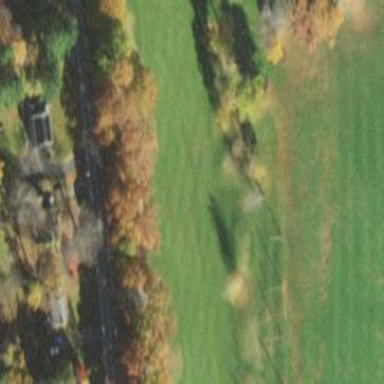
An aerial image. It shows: Golf fairway surrounded by grass.